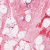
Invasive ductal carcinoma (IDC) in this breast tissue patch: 0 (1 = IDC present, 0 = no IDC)